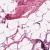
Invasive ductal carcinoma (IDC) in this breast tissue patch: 0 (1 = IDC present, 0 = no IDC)